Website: walmart
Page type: cart
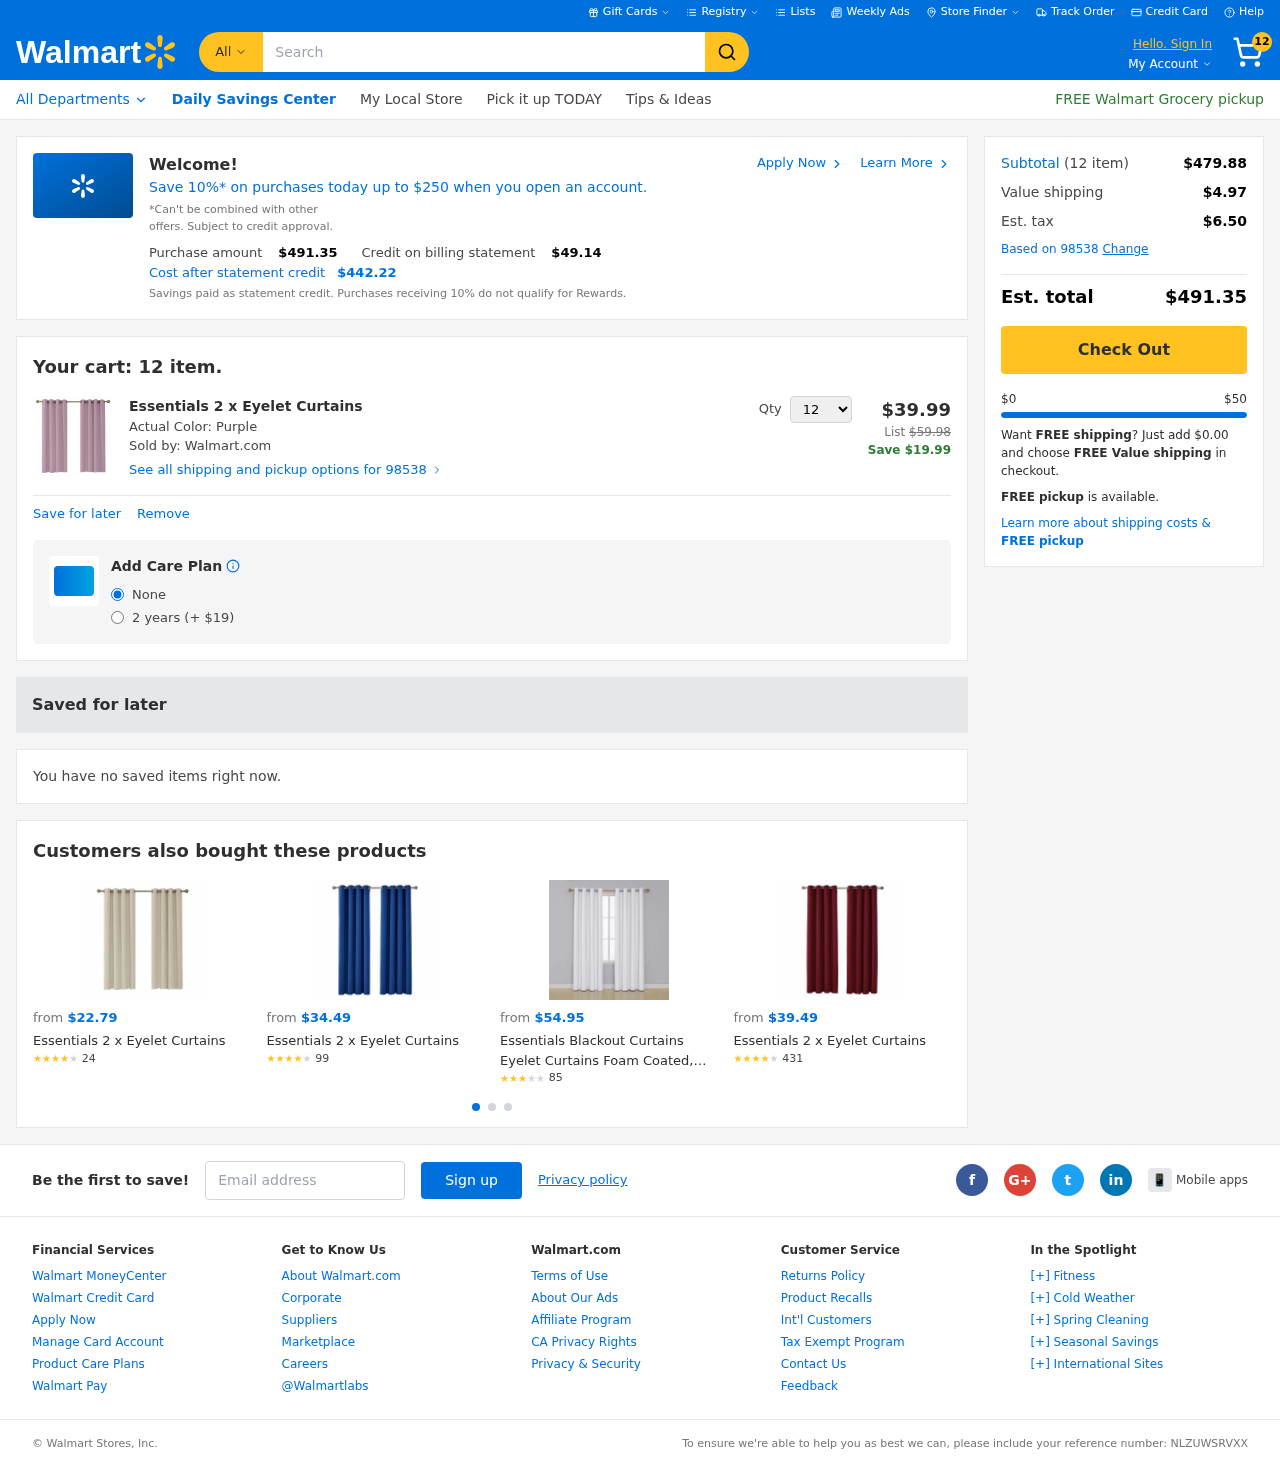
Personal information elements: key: PII_EMAIL
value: dennis.hawkins@gmail.com
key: PII_POSTCODE
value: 98538
Product elements: key: PRODUCT1_NAME
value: Essentials 2 x Eyelet Curtains
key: PRODUCT1_PRICE
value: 39.99
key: PRODUCT1_QUANTITY
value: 12
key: PRODUCT2_NAME
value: Essentials 2 x Eyelet Curtains
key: PRODUCT2_NUM_RATINGS
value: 24
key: PRODUCT2_PRICE
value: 22.79
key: PRODUCT2_RATING
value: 3.7
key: PRODUCT3_NAME
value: Essentials 2 x Eyelet Curtains
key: PRODUCT3_NUM_RATINGS
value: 99
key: PRODUCT3_PRICE
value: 34.49
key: PRODUCT3_RATING
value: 3.8
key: PRODUCT4_NAME
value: Essentials Blackout Curtains Eyelet Curtains Foam Coated, White, 240x140
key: PRODUCT4_NUM_RATINGS
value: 85
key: PRODUCT4_PRICE
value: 54.95
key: PRODUCT4_RATING
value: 3.1
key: PRODUCT5_NAME
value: Essentials 2 x Eyelet Curtains
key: PRODUCT5_NUM_RATINGS
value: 431
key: PRODUCT5_PRICE
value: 39.49
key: PRODUCT5_RATING
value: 4.2
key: PRODUCT1_ORIGINAL_PRICE
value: $59.98
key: PRODUCT1_SAVINGS
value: Save $19.99
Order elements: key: ORDER_NUM_ITEMS
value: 12
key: ORDER_TOTAL
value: $491.35
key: PROMO_TOTAL_AFTER_CREDIT
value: $442.22
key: ORDER_SUBTOTAL
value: $479.88
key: ORDER_SHIPPING_COST
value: $4.97
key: ORDER_TAX
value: $6.50
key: FREE_SHIPPING_REMAINING
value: $0.00
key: ORDER_REFERENCE_NUMBER
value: NLZUWSRVXX
Search elements: key: HEADER_SEARCH
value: Search
Other elements: key: PROMO_CREDIT
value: $49.14